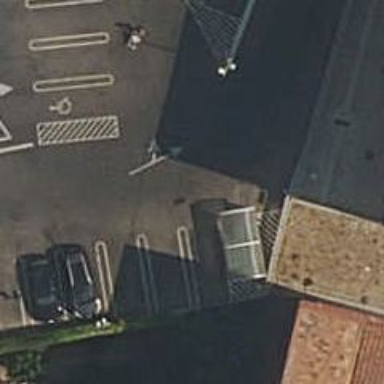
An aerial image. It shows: Road serving as parking aisle.